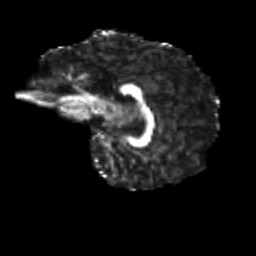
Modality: FA
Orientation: sagittal
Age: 11
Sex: male
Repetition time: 9.4 s
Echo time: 0.089 s